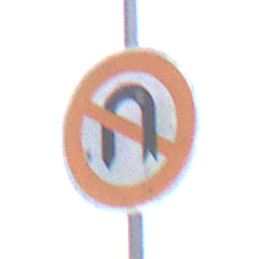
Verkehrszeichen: VerbotWenden
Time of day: MorningAfternoon
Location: Outdoor (RoadRail)
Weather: Overcast
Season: NotSpecified
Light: Natural